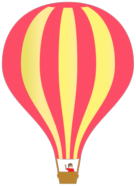
hot air balloon